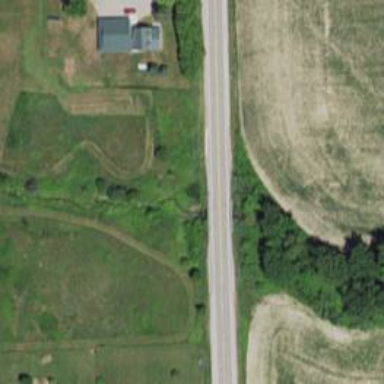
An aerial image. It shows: Unclassified road.